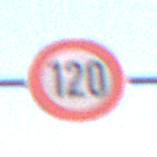
Verkehrszeichen: Geschwindigkeit120
Umgebung: Outdoor, Urban
Tageszeit: SunriseSunset
Wetter: Clear
Licht: Natural
Jahreszeit: NotSpecified
Kontrast: MediumContrast